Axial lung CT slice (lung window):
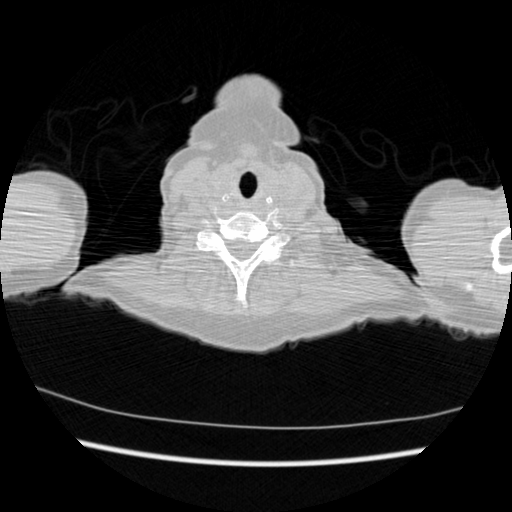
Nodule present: no